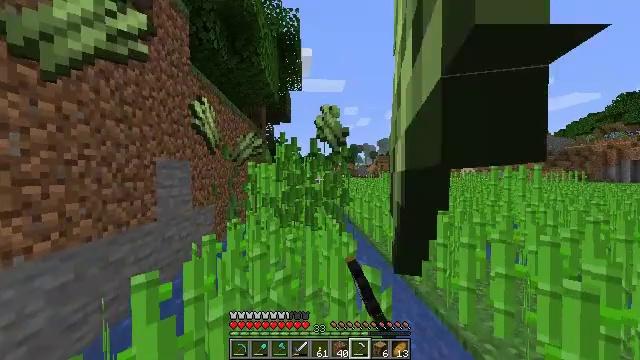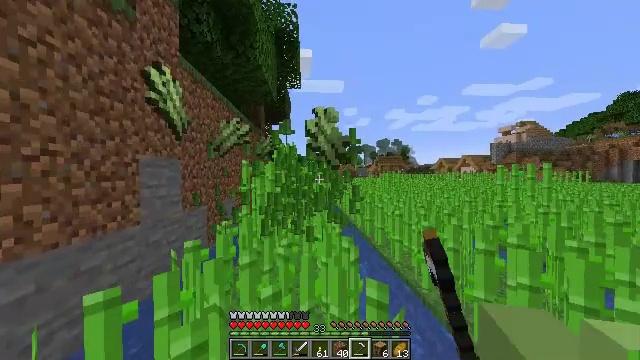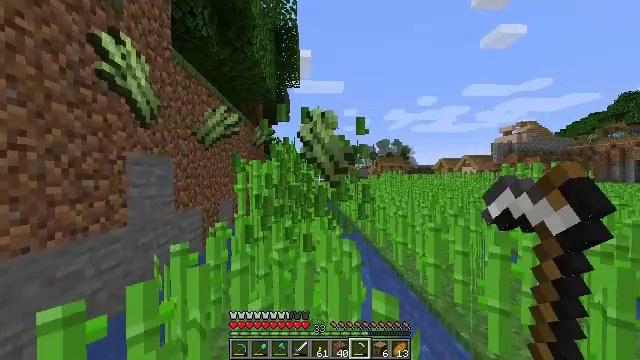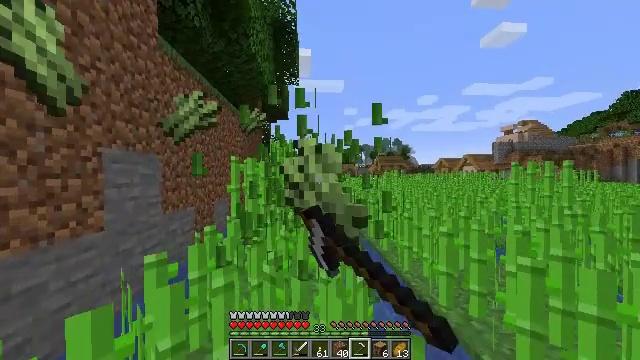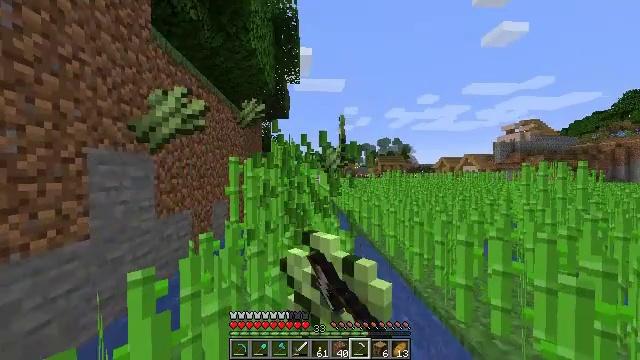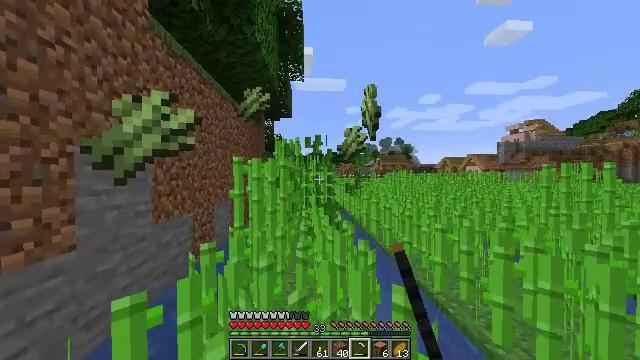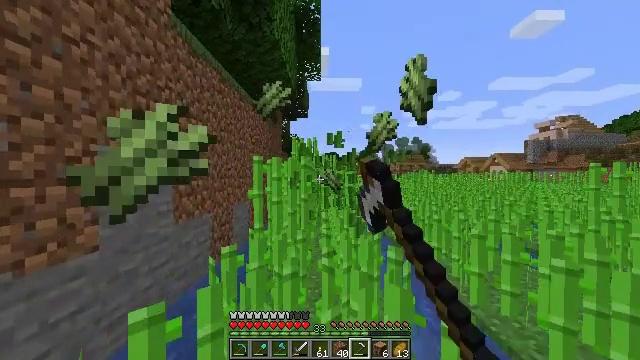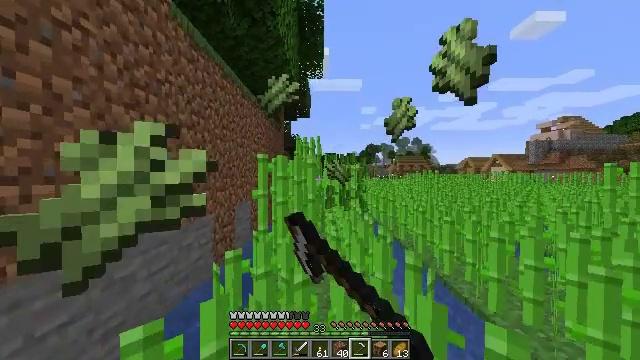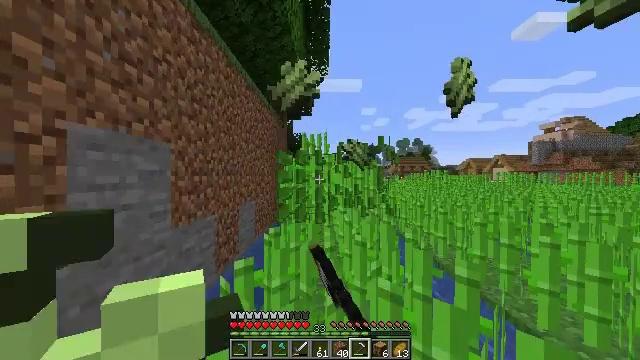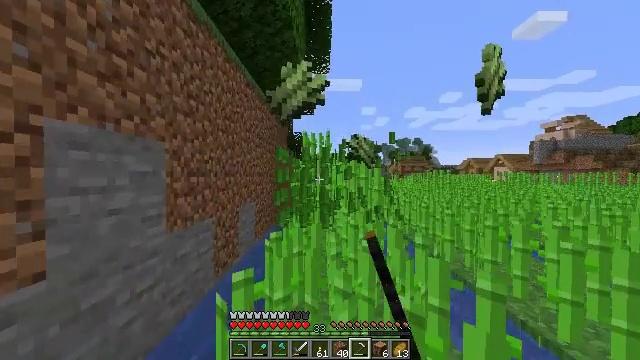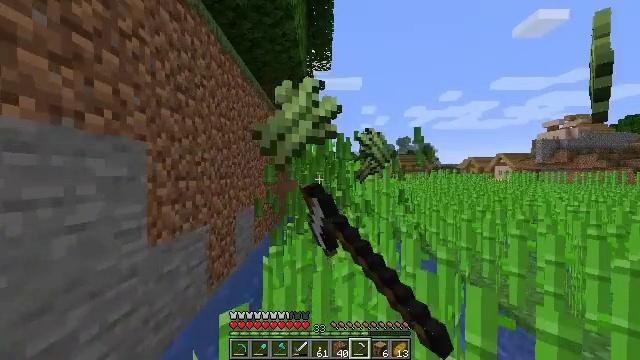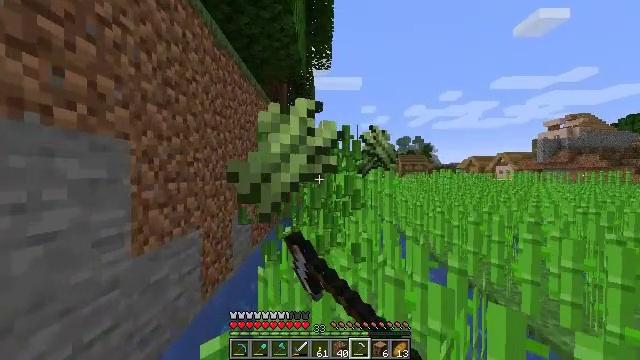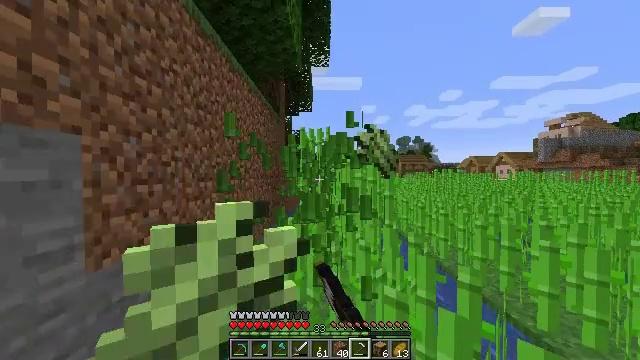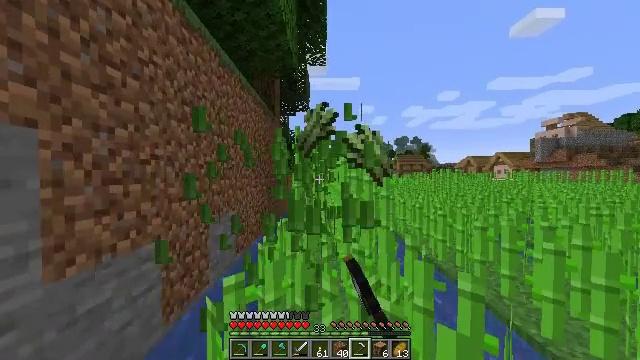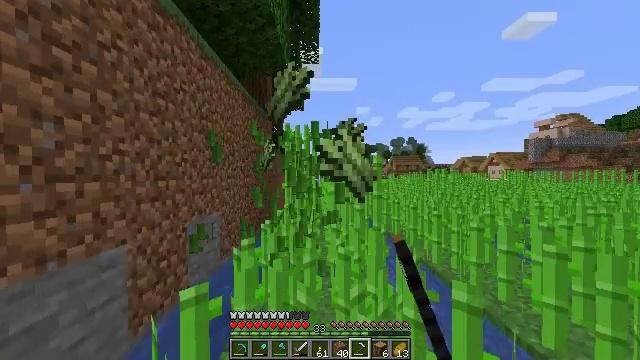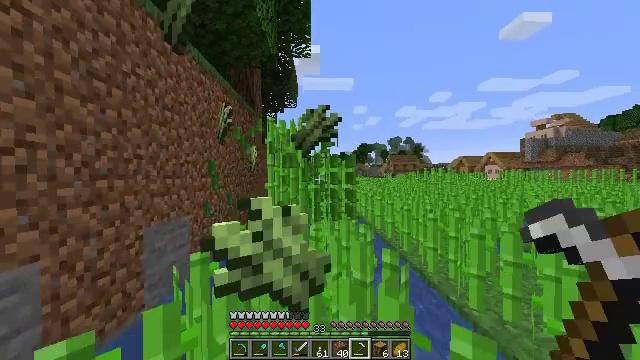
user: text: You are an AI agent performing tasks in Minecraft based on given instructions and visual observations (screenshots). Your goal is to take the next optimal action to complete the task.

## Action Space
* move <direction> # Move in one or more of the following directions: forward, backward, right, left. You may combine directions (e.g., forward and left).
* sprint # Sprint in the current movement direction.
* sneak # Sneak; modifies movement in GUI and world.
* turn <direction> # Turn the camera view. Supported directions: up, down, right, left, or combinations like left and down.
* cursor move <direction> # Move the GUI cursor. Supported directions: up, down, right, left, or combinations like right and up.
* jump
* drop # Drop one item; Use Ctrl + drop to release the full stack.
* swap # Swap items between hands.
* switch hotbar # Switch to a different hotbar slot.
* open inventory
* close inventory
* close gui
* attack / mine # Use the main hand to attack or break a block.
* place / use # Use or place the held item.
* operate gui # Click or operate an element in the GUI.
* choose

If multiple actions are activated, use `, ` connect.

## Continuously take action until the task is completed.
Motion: motion action
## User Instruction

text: Mine the sugar cane near rivers.
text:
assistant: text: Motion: move forward, sprint, attack / mine
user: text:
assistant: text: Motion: move forward, sprint, attack / mine
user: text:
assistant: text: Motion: move forward and move left, sprint, attack / mine
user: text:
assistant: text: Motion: move forward and move left, sprint, attack / mine
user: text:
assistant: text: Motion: move forward and move left, sprint, attack / mine
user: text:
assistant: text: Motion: move forward and move left, sprint, turn left, attack / mine
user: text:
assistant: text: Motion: move forward and move left, sprint, attack / mine
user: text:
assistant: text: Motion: move forward, sprint, attack / mine
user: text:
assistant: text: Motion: move forward, sprint, attack / mine
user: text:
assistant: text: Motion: move forward, sprint, attack / mine
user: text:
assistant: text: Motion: move forward and move right, sprint, attack / mine
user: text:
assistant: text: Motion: move forward and move right, sprint, attack / mine
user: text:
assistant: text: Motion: move forward and move right, sprint, attack / mine
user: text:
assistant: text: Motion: move forward and move right, sprint, attack / mine
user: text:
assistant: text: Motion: move forward, sprint, attack / mine
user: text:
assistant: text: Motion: move forward, sprint, attack / mine
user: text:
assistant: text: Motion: move forward, sprint, attack / mine
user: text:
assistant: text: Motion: move forward, sprint, attack / mine
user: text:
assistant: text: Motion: move forward and move left, sprint, attack / mine
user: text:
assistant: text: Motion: move forward and move left, sprint, attack / mine
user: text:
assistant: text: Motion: move forward and move left, sprint, attack / mine
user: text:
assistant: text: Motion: move forward and move left, sprint, turn left, attack / mine
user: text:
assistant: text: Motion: move forward and move left, sprint, attack / mine
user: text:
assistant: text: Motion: move forward, sprint, attack / mine
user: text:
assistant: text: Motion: move forward, sprint, attack / mine
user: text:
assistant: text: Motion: move forward and move right, sprint, turn right, attack / mine
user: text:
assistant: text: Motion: move forward and move right, sprint, attack / mine
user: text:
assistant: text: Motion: move forward and move right, sprint, attack / mine
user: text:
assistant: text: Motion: move forward, sprint, attack / mine
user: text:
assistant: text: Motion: move forward, sprint, attack / mine